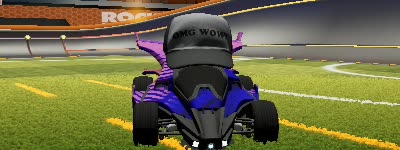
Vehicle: aftershock